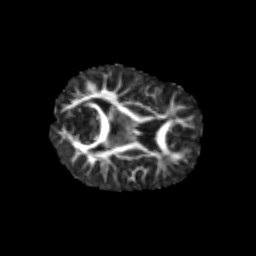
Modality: FA
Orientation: axial
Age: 7
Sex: female
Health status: healthy